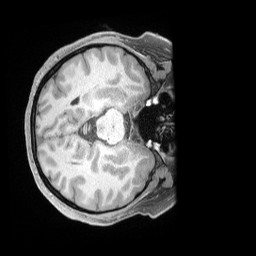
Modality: T1w
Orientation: axial
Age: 36
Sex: female
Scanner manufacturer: siemens
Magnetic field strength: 3 T
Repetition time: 2 s
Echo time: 0.00211 s